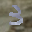
Label: 3